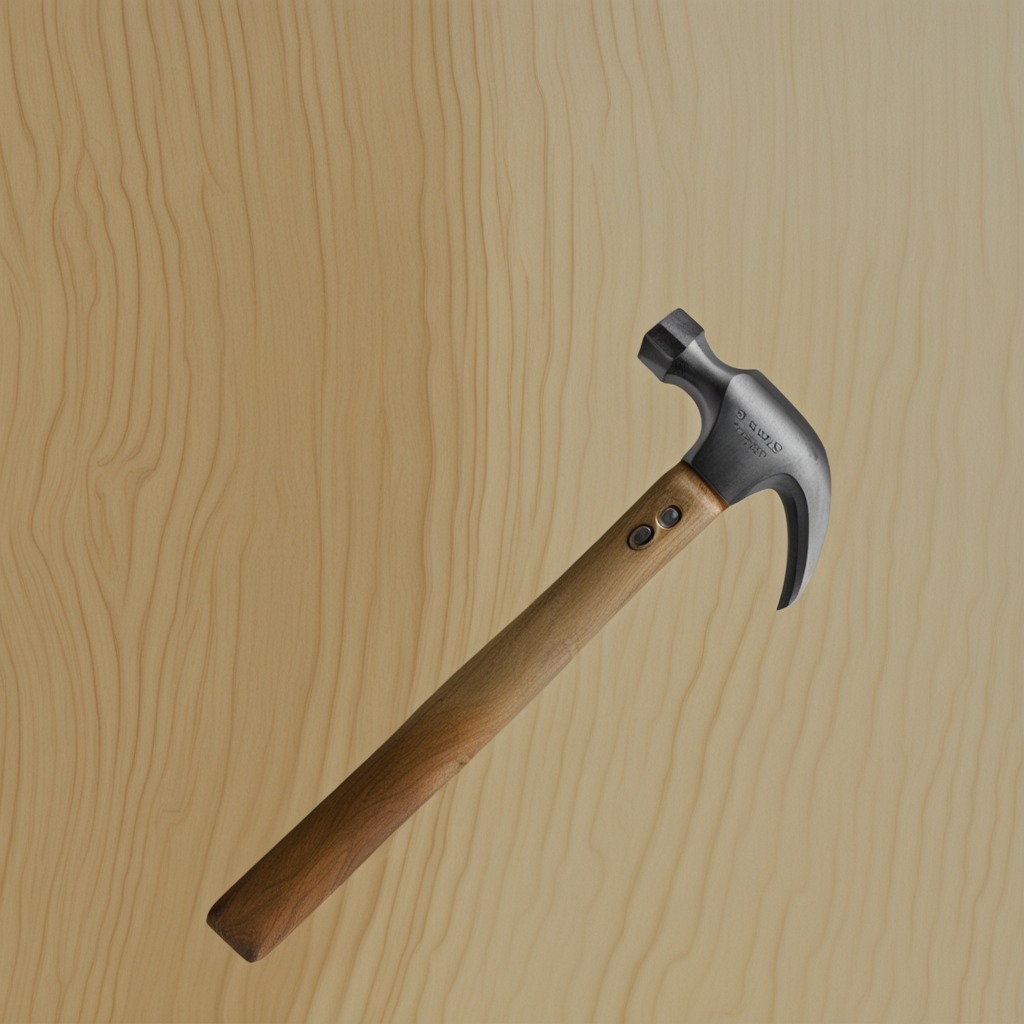
A hammer lies on a plywood surface in a paint workshop lit by afternoon window light.